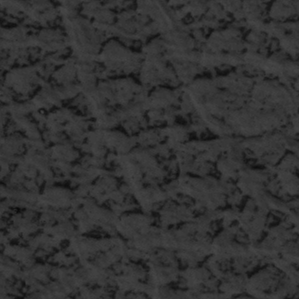
Label: frost